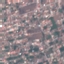
Land use / land cover: Residential